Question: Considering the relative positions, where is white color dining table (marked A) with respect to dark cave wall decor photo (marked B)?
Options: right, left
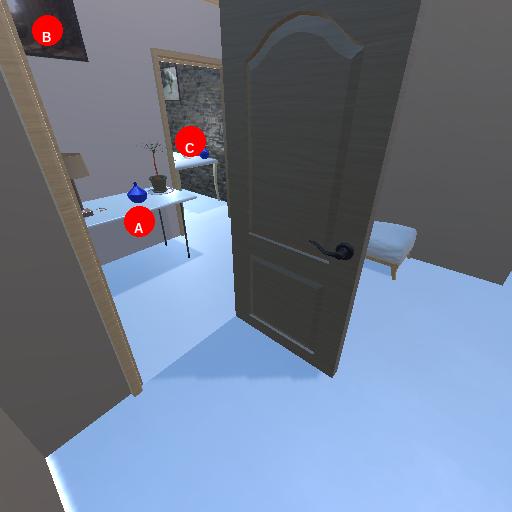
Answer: right